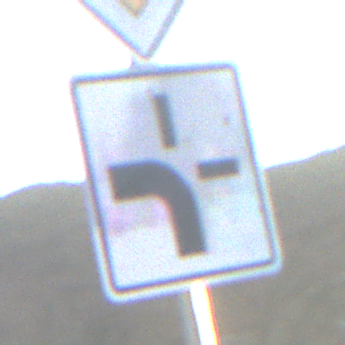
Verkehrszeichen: VerlaufVorfahrtsstrasse1
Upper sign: Vorfahrtsstrasse
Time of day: SunriseSunset
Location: Outdoor (Nature)
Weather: Clear
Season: NotSpecified
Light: Natural